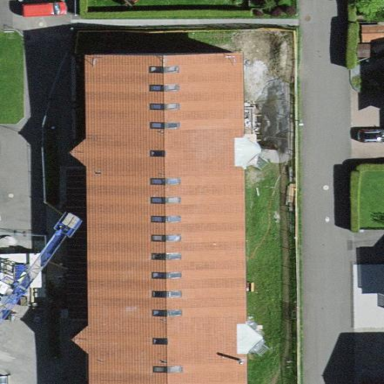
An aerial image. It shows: School building.